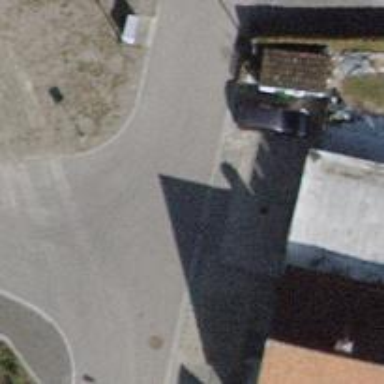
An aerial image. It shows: Residential road with asphalt surface and no sidewalks.